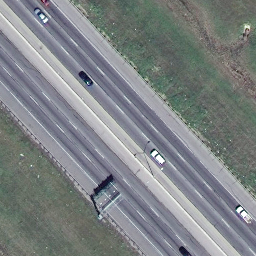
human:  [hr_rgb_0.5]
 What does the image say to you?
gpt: freeway